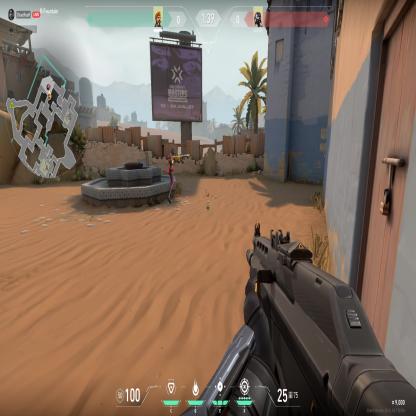
Label: enemy